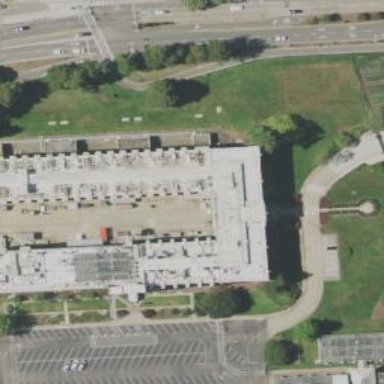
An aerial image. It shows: Government building.